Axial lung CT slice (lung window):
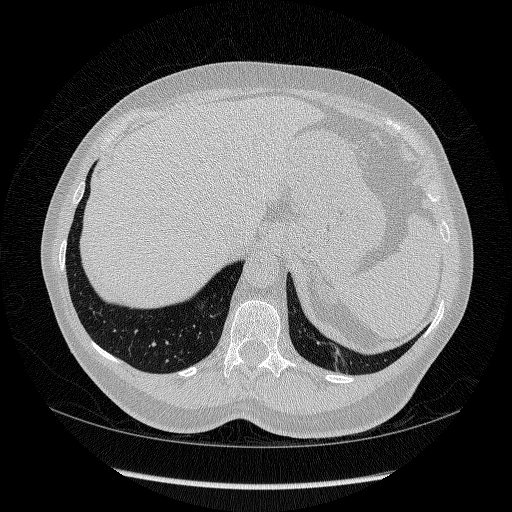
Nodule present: no